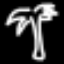
Label: palm tree